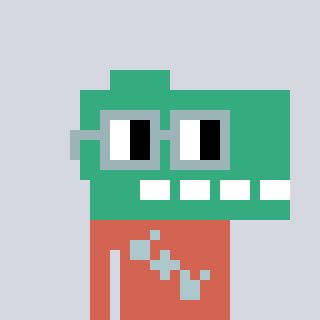
a pixel art character with square dark gray glasses, a dino-shaped head and a peachy-colored body on a cool background